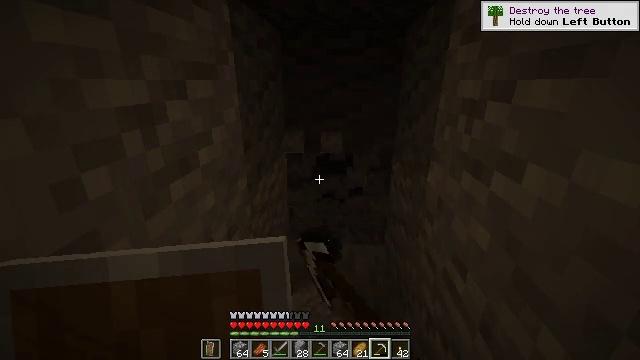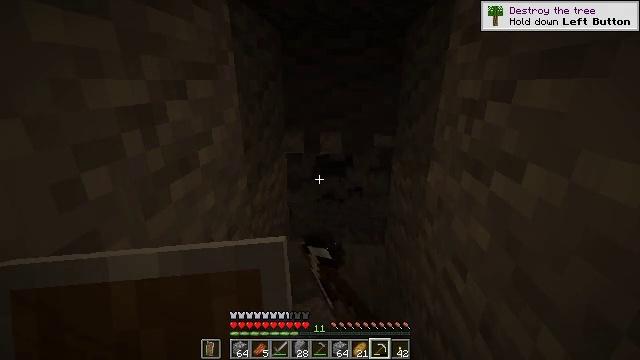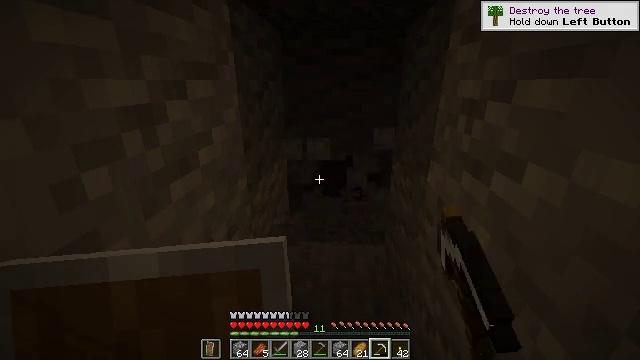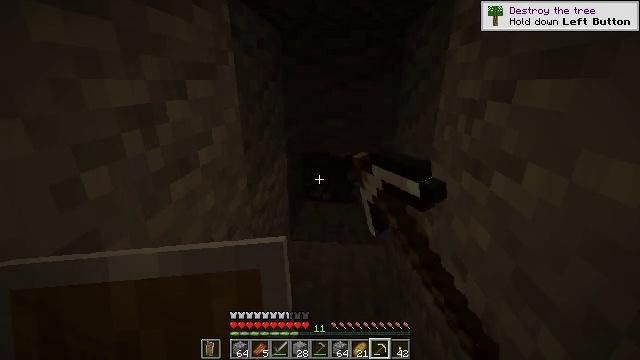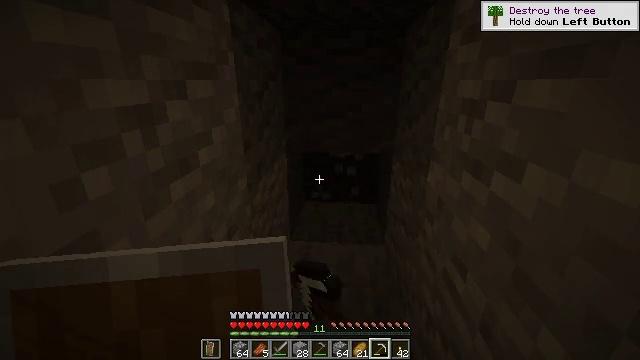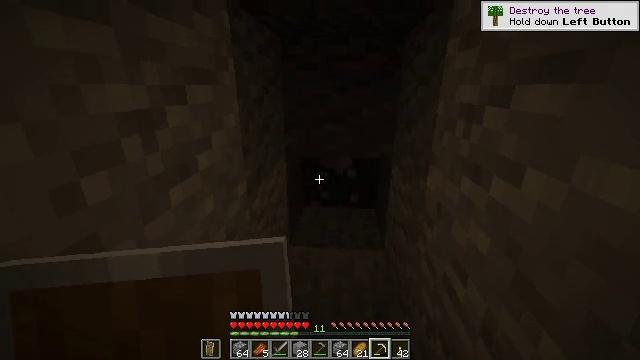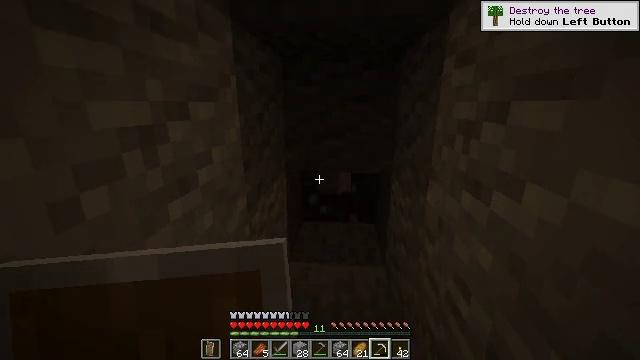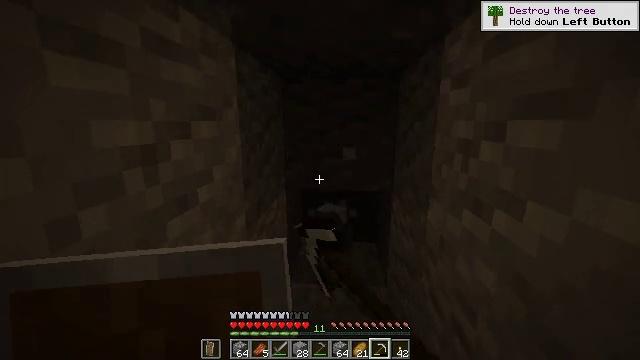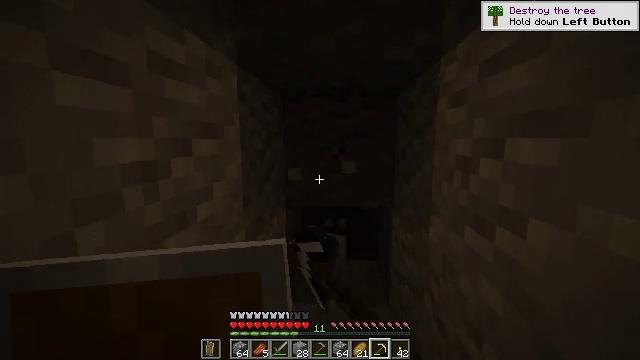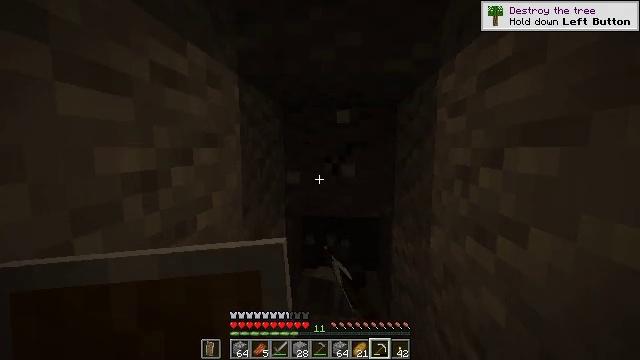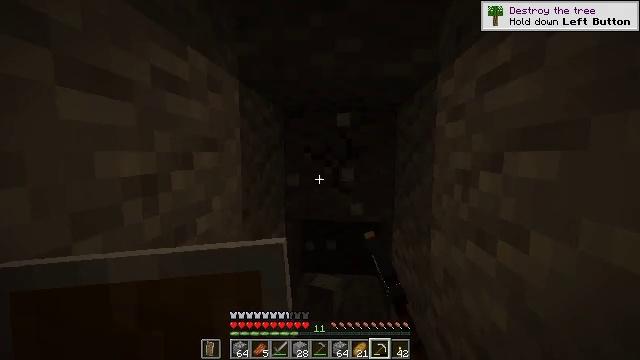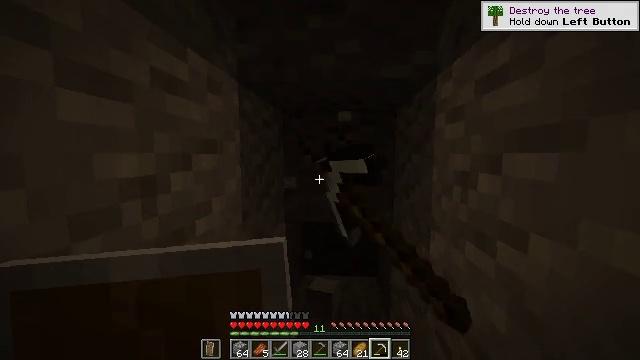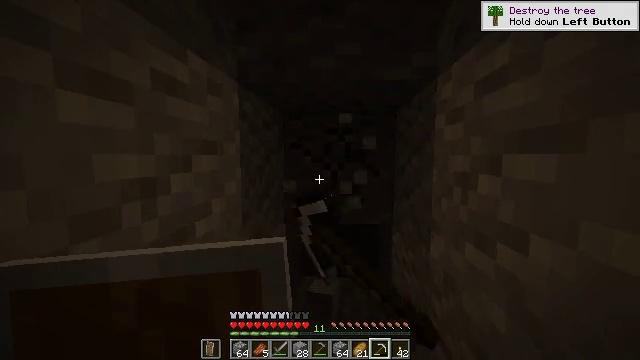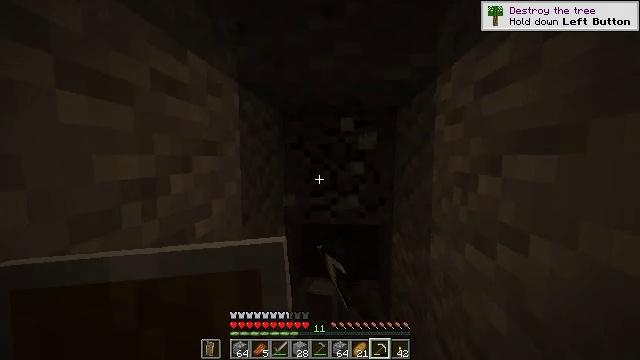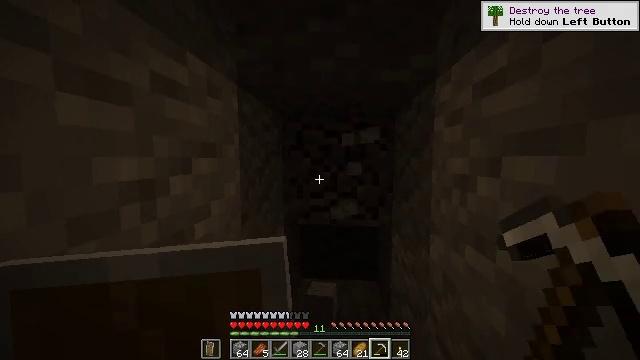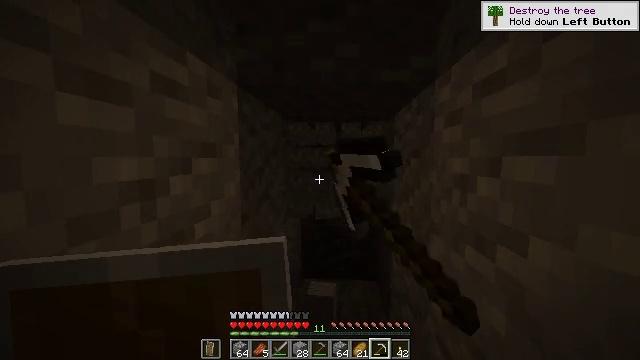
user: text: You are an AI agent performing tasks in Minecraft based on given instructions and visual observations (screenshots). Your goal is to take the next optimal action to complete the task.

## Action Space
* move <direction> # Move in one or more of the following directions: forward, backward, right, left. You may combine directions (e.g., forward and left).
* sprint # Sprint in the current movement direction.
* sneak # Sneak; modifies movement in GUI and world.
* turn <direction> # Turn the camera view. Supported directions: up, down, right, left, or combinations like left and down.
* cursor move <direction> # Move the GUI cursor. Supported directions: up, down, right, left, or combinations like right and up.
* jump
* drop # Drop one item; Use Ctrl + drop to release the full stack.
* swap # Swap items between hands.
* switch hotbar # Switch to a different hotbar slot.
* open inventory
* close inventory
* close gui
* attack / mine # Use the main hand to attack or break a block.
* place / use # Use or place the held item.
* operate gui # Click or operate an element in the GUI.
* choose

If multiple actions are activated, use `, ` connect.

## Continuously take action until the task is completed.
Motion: motion action
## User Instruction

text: Collect andesite by mining it.
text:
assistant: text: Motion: attack / mine
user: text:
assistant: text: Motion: attack / mine
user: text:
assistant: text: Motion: attack / mine
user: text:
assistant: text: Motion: attack / mine
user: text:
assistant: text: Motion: turn up, attack / mine
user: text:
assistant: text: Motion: turn up, attack / mine
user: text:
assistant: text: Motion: turn up, attack / mine
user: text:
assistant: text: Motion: turn up, attack / mine
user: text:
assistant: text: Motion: turn up, attack / mine
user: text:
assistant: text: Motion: attack / mine
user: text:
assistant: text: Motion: attack / mine
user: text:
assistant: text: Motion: attack / mine
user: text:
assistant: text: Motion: attack / mine
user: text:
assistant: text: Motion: attack / mine
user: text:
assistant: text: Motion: attack / mine
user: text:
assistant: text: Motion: attack / mine
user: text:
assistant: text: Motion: attack / mine
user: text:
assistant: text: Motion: turn up, attack / mine
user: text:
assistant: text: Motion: turn up, attack / mine
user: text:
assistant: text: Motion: turn up, attack / mine
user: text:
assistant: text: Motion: attack / mine
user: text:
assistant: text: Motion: attack / mine
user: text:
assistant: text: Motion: attack / mine
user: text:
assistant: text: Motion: attack / mine
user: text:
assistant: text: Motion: attack / mine
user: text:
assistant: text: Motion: attack / mine
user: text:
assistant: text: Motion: attack / mine
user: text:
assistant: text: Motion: attack / mine
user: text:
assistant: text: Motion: attack / mine
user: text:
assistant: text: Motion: attack / mine